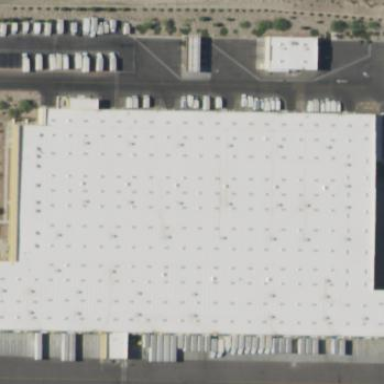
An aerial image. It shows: Industrial building serving as post depot.